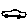
Label: car